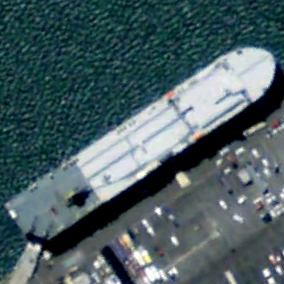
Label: civil